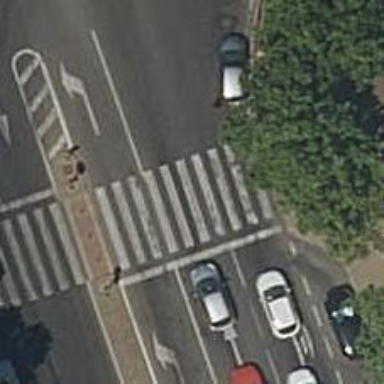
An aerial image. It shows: Road with traffic signals.